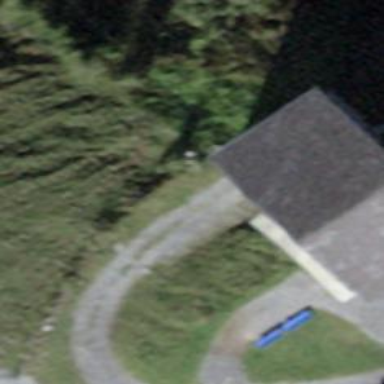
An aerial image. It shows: Blue bench.